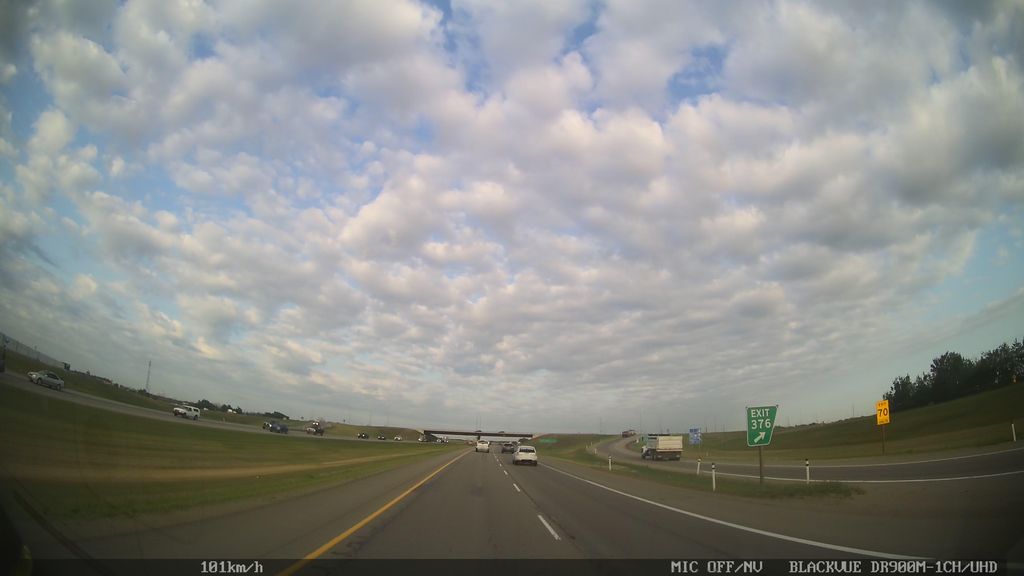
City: edmonton